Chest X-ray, PA view. Patient: 43 years old, sex F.
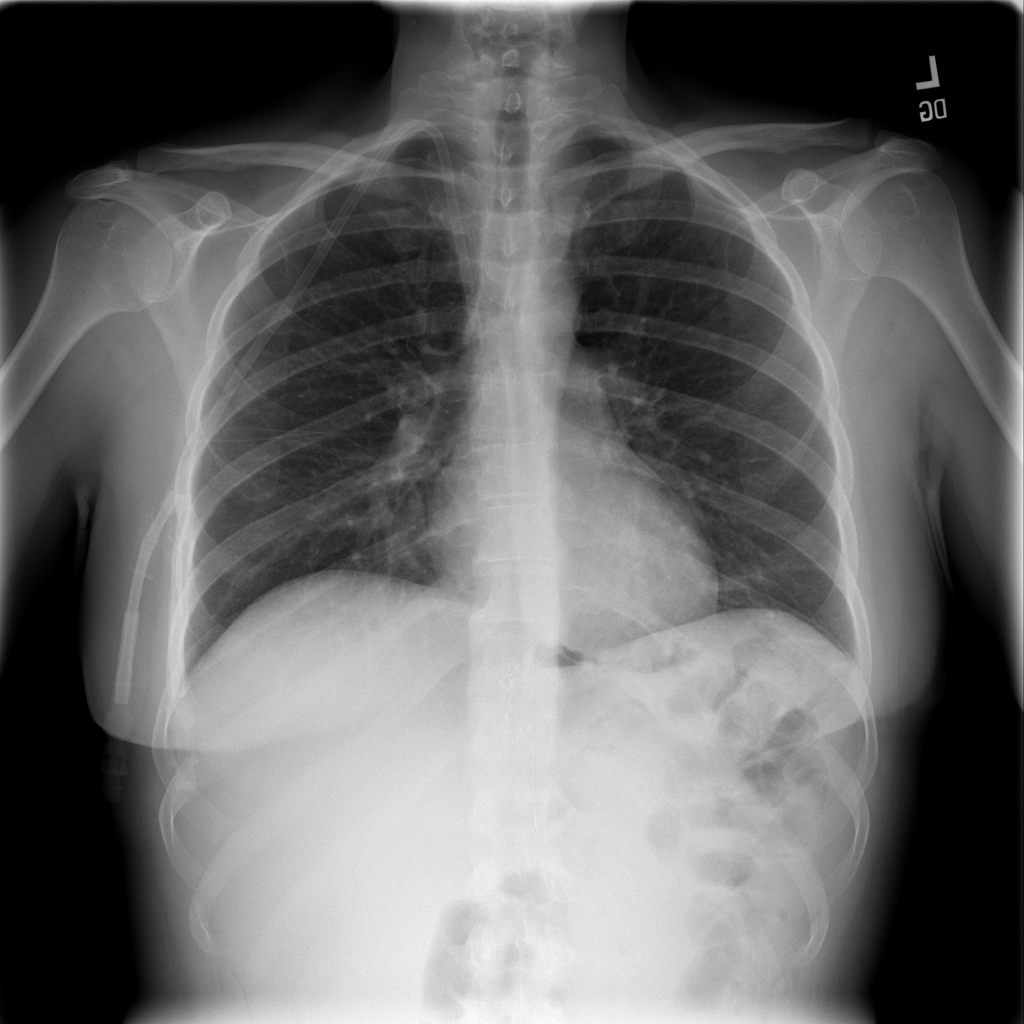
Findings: No Finding